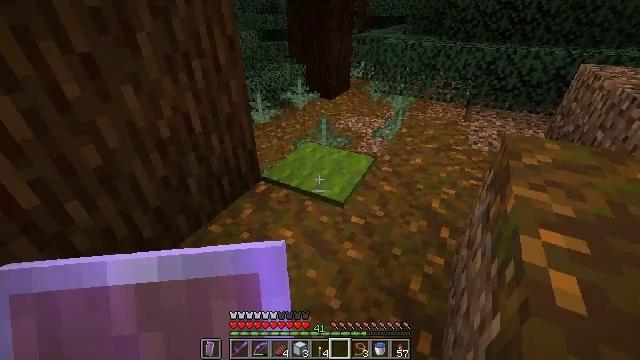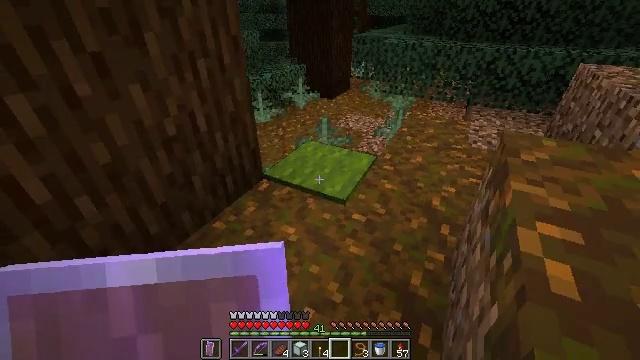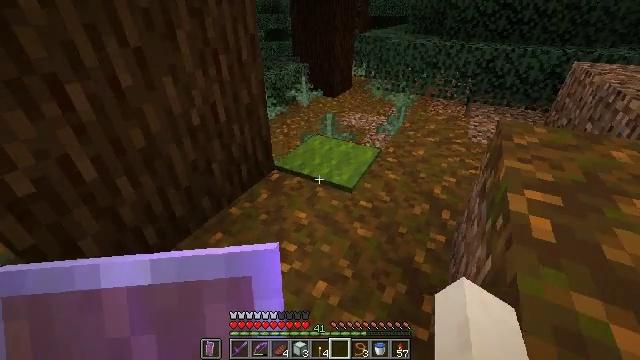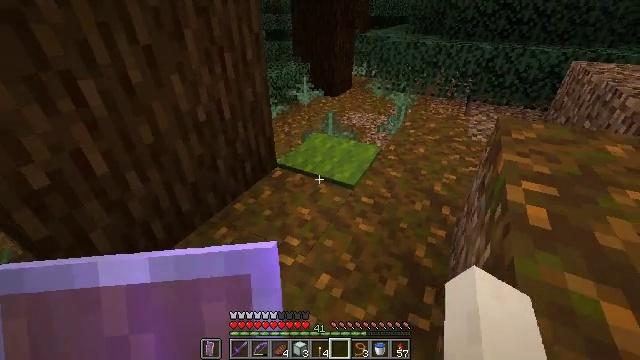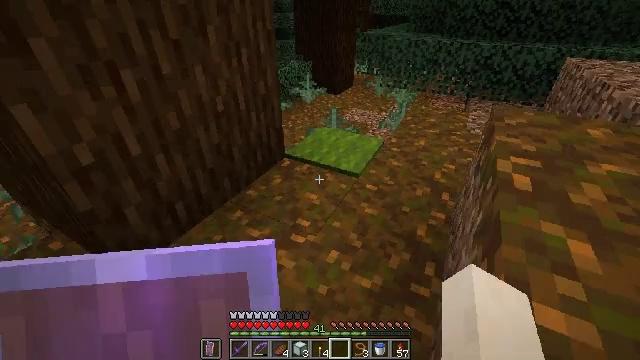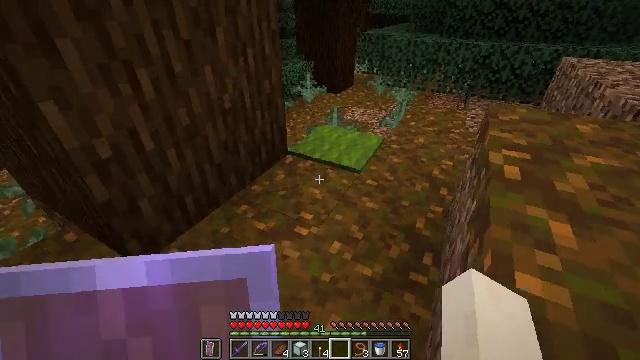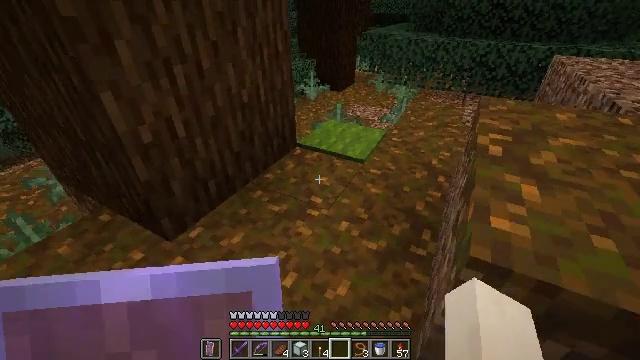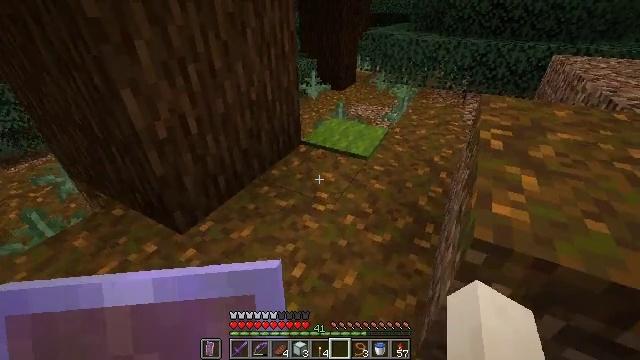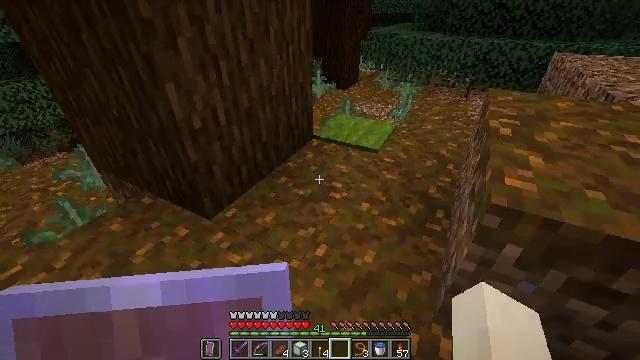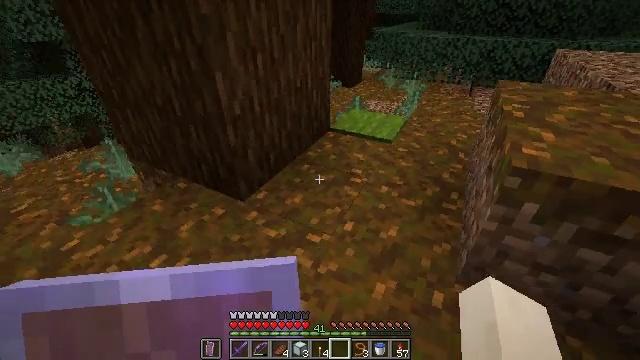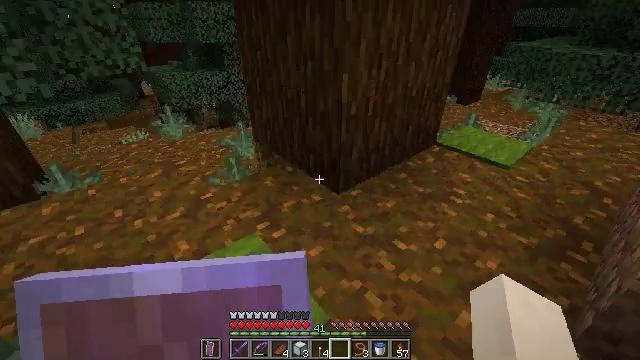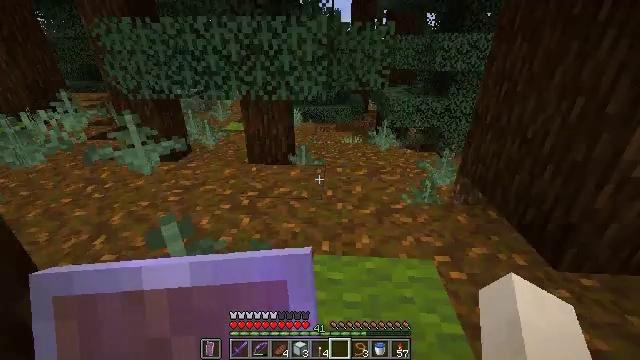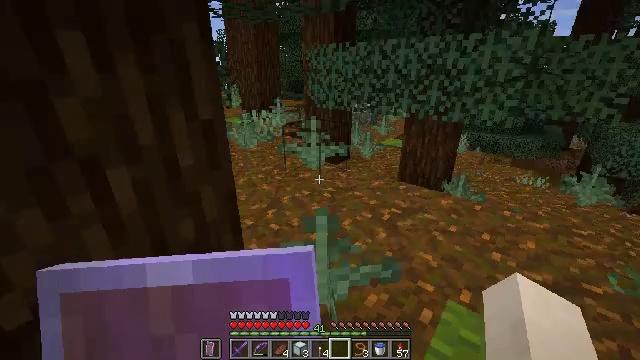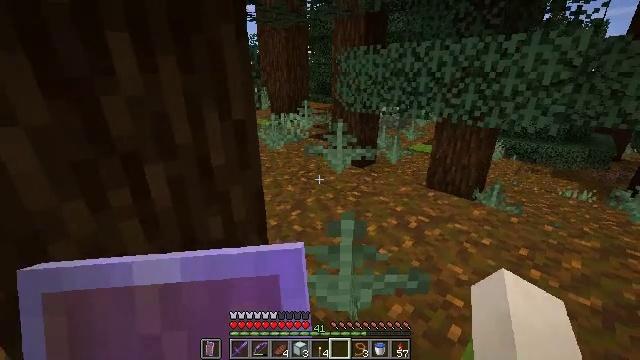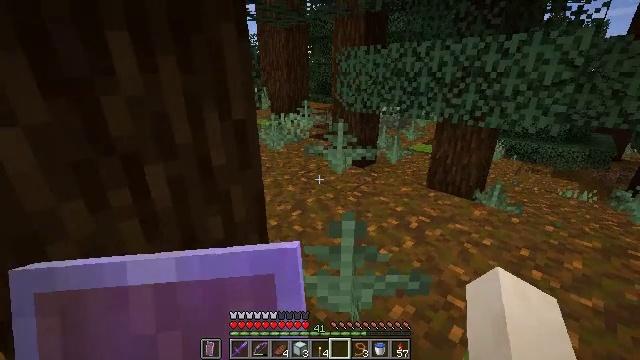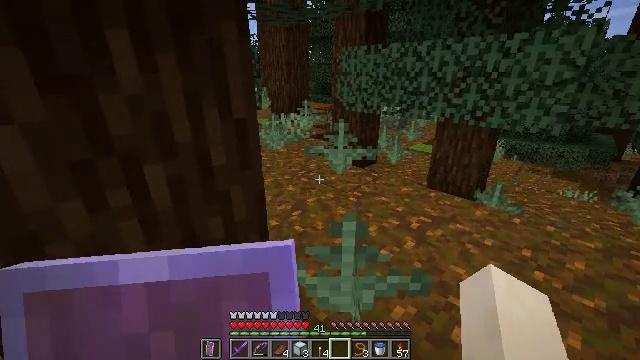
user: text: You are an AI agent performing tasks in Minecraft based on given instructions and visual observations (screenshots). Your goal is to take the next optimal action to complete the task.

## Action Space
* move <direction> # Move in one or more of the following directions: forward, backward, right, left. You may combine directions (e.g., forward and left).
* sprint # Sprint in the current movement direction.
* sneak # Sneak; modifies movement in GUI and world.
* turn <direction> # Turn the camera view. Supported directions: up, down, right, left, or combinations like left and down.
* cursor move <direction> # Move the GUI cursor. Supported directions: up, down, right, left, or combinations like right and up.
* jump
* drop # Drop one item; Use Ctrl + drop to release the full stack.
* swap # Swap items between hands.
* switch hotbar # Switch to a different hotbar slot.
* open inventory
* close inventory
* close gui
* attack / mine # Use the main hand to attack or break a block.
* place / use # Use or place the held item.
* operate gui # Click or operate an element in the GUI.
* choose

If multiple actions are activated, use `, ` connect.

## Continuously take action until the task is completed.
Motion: motion action
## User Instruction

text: Craft a green carpet by using two green wool blocks.
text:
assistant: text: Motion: move back
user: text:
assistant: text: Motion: move back
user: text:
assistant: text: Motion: move back
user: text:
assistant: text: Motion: move back
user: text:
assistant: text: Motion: move back
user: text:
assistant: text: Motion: move back and move left
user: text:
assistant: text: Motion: move back and move left
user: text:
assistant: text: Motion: move back and move left
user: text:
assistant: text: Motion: move back and move left
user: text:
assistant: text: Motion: move back and move left, turn left and up
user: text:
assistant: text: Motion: turn left and up
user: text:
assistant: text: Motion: turn left and up
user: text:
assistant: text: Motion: turn left
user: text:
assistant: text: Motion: no_op
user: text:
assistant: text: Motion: no_op
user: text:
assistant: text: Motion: no_op
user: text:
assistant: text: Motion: no_op
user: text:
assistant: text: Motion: no_op
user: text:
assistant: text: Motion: no_op
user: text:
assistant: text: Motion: no_op
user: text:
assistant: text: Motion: no_op
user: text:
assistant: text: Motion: move forward
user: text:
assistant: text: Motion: move forward
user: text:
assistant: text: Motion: move forward
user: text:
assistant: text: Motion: move forward
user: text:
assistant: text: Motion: move forward
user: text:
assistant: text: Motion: move forward
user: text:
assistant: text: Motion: move forward
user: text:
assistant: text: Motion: move forward
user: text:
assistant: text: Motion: move forward, open inventory